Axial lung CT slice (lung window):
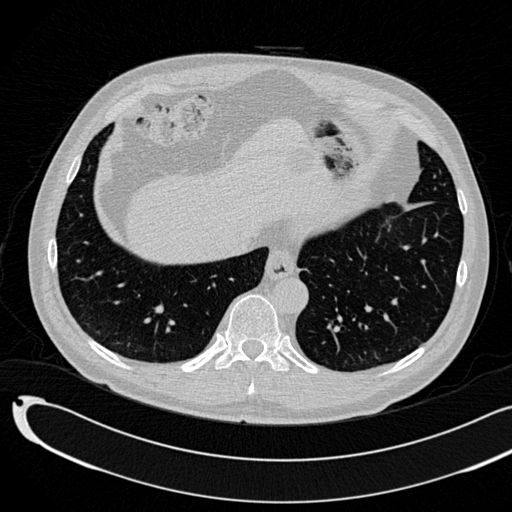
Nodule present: no